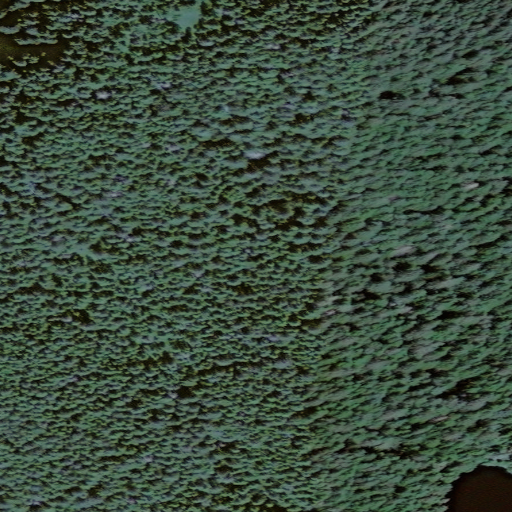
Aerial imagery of mountain in Alaska named Mount Pinta containing only unknown